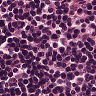
Metastatic tissue present: no